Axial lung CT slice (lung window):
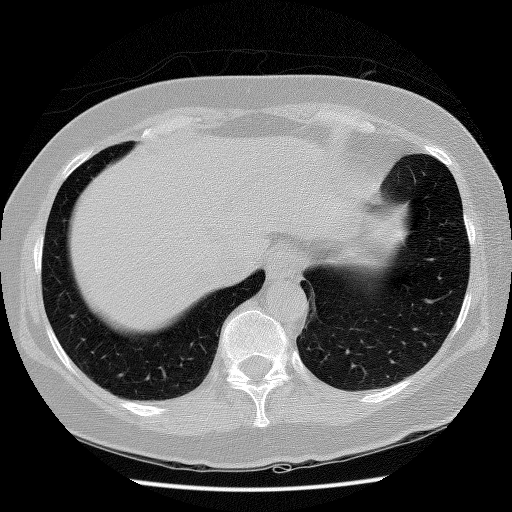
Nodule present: no